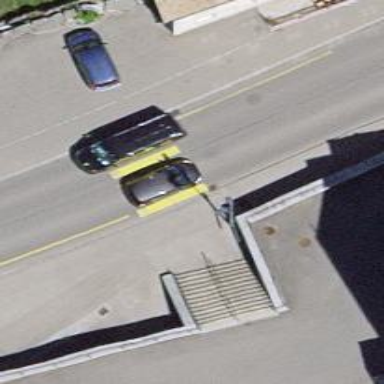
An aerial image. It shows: Uncontrolled zebra crossing.